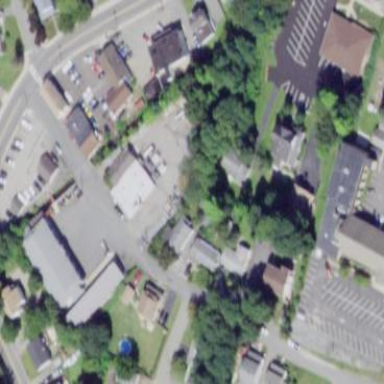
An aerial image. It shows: Area designated for garages.